Field crop: tomato
Growth stage: 2
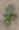
Species: solanum